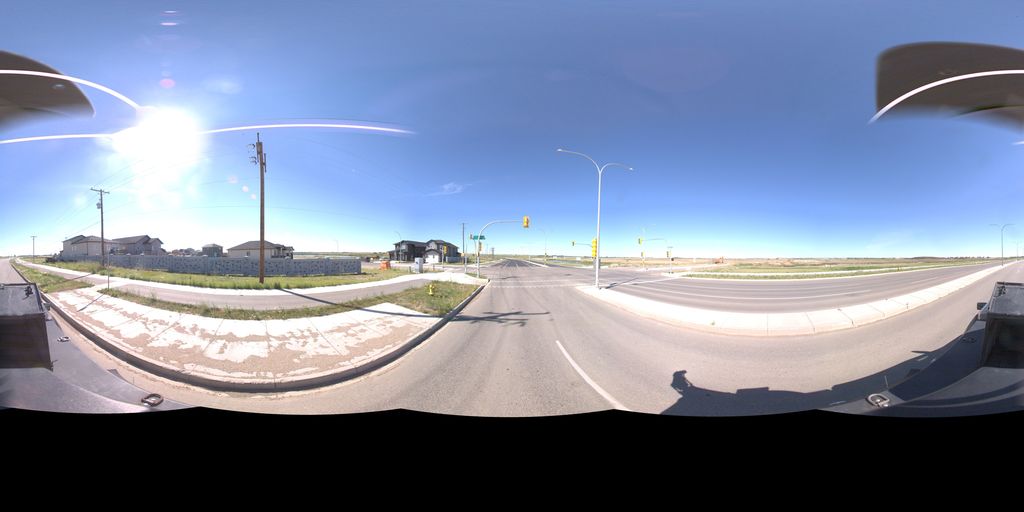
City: saskatoon